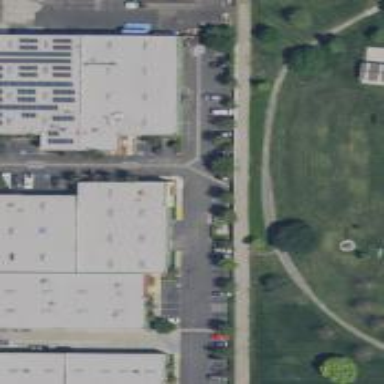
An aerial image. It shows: Parking space.